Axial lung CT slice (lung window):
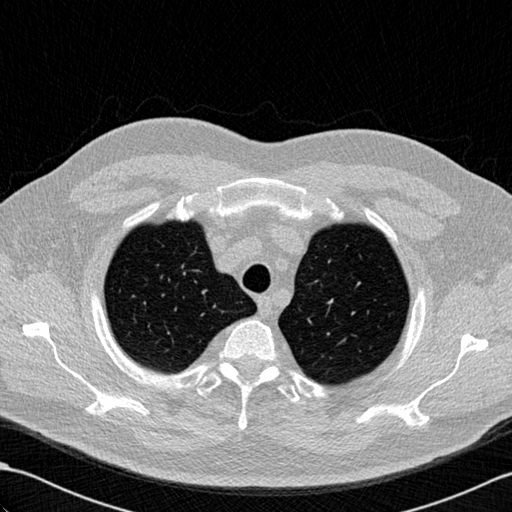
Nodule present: no